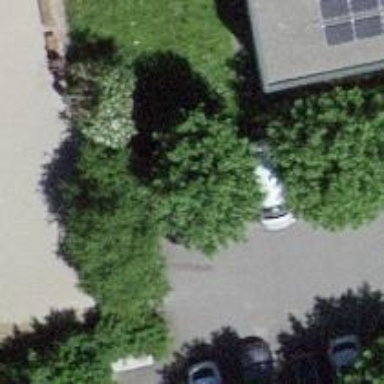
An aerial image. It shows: Urban tree with broadleaved leaves.